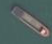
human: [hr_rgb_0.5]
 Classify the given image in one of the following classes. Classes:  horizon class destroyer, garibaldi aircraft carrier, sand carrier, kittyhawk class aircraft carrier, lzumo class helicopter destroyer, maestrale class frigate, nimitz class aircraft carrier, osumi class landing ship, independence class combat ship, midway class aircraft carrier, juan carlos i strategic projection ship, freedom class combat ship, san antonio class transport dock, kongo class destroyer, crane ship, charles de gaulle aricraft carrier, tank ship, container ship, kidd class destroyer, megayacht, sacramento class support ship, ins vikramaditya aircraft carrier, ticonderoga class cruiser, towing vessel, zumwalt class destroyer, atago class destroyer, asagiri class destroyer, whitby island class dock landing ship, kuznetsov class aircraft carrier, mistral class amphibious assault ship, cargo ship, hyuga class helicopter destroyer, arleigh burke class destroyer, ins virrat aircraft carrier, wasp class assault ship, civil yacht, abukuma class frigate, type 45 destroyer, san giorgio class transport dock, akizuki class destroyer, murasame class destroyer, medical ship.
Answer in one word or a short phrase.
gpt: Sand carrier